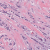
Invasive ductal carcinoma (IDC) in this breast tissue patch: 1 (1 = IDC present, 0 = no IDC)